Question: I have a column chart that has yAxis labels inside the plot area. <URL>
This is how I have set up the labels:
'''
yAxis: {
labels: {
align: 'left',
x: 5,
y: -3
}
}
'''
The problem is that the leftmost column is so near the plot area edge that labels are overlapping it. Is there a way to adjust the plot area padding so that the columns would start a bit further on the right?

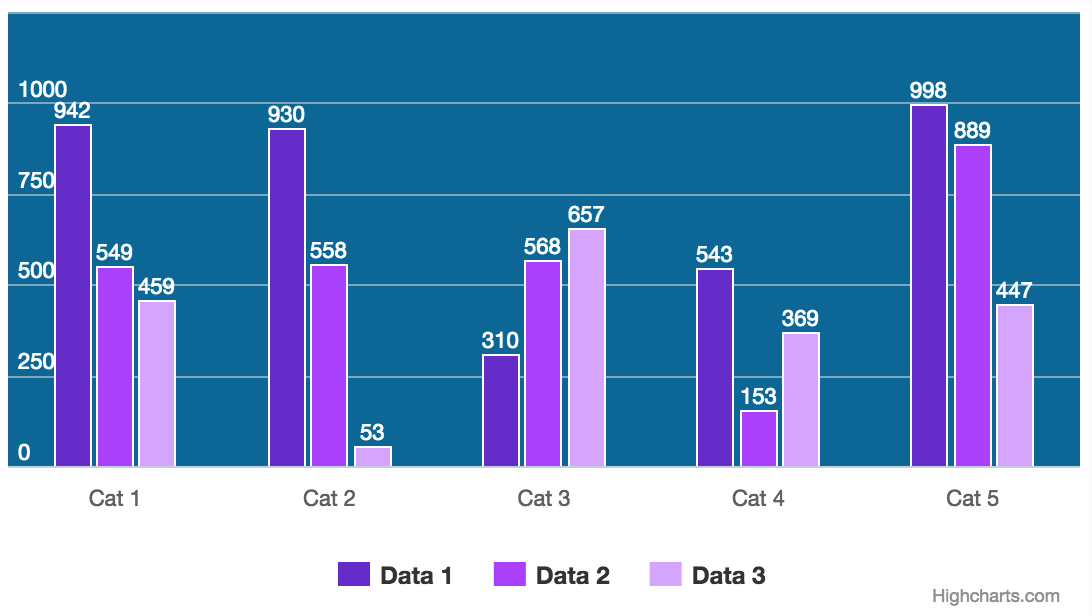
Answer: I asked the same thing <URL> and got this solution as a reply from @pawel-fus:
'''
var chartExtraMargin = 30;
Highcharts.wrap(Highcharts.Axis.prototype, 'setAxisSize', function (p) {
p.call(this);
if (this.isXAxis) {
this.left += chartExtraMargin;
this.width -= chartExtraMargin;
this.len = Math.max(this.horiz ? this.width : this.height, 0);
this.pos = this.horiz ? this.left : this.top;
}
});
'''
However, adding this made the tooltips appear in the wrong position. This was fixed by overriding the 'Tooltip.prototype.getAnchor()' method and adding the extra margin in the x coordinate:
'''
Highcharts.wrap(Highcharts.Tooltip.prototype, 'getAnchor', function(p, points, mouseEvent) {
var anchor = p.call(this, points, mouseEvent);
anchor[0] += chartExtraMargin;
return anchor;
});
'''